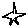
Label: star